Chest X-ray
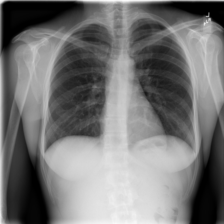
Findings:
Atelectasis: negative
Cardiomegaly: negative
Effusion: negative
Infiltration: negative
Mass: negative
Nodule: negative
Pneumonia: negative
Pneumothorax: negative
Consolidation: negative
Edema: negative
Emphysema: negative
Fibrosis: negative
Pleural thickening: negative
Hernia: negative